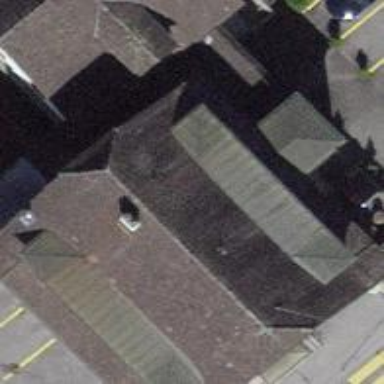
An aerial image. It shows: Restaurant.